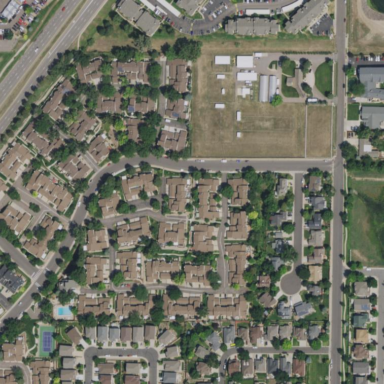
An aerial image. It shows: Condominium in residential area.